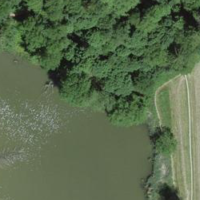
EUNIS habitat code: 44
Species observed at this site:
Certhia brachydactyla
Corvus corone
Turdus philomelos
Fulica atra
Emberiza citrinella
Anthus spinoletta
Dendrocopos major
Aegithalos caudatus
Buteo buteo
Poecile palustris
Dendrocoptes medius
Erithacus rubecula
Dryocopus martius
Certhia familiaris
Sitta europaea
Garrulus glandarius
Picus viridis
Periparus ater
Cyanistes caeruleus
Lophophanes cristatus
Anas platyrhynchos
Troglodytes troglodytes
Pyrrhula pyrrhula
Chloris chloris
Fringilla coelebs
Regulus ignicapilla
Coloeus monedula
Turdus merula
Columba palumbus
Parus major
Milvus milvus
Motacilla alba